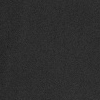
Atmospheric dust classification: dusty